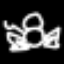
Label: frog